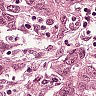
Metastatic tissue present: yes